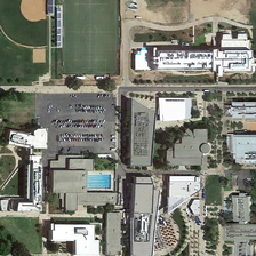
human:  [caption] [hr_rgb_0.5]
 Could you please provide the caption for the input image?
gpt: The school is divided into four main areas.

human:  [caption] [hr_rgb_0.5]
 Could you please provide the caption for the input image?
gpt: School buildings vary in size and are concentrated in the south.

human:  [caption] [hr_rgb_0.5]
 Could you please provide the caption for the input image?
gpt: Schoolhouses are different in size and concentrated in the south.

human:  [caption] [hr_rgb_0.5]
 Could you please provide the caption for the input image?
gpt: The school is divided into four main fields.

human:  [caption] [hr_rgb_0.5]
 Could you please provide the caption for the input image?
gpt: School buildings vary in size, concentrated in the south.